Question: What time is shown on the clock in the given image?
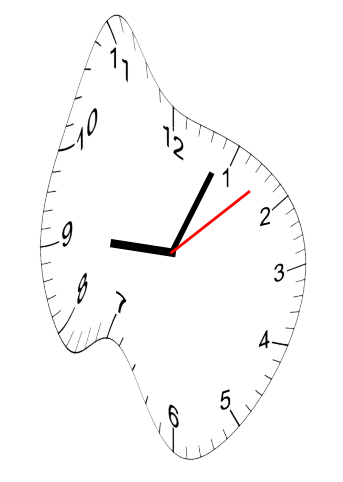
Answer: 09:04:08